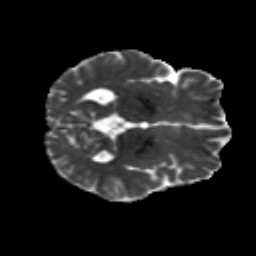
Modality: MD
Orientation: axial
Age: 23
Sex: male
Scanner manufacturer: siemens
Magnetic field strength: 3 T
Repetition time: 8.8 s
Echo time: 0.085 s